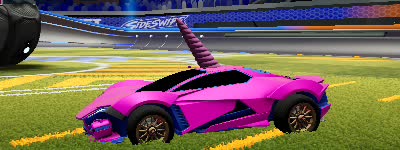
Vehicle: werewolf